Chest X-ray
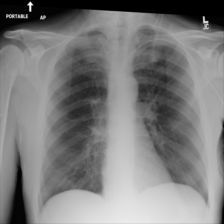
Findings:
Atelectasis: negative
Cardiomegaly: negative
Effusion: negative
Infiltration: negative
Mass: negative
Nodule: negative
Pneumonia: negative
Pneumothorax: negative
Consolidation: negative
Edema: negative
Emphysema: negative
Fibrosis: negative
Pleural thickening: negative
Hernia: negative